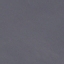
Land use / land cover: SeaLake